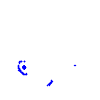
Particle: proton